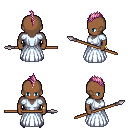
a pixel art fantasy rpg character, male body template, human, dark skin, underdress, robe skirt, pink mohawk hairstyle, bracelets, metal boots, spear, four views (front, back, left, right), 2x2 character sprite sheet, small pixel art, hard edges, no anti-aliasing